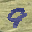
Label: 9